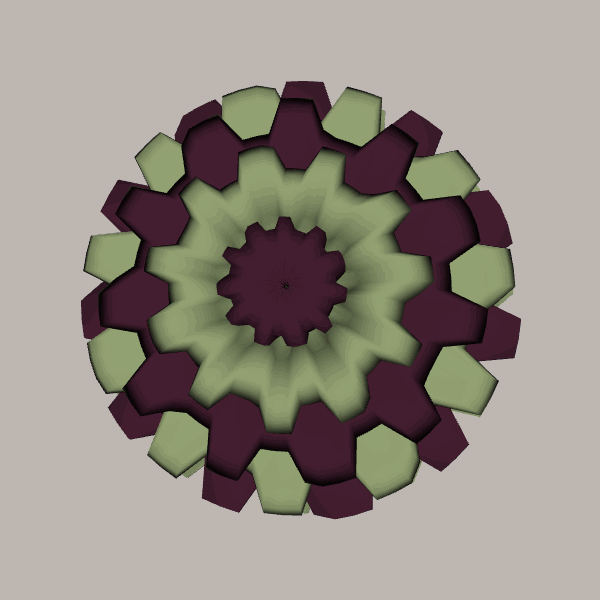
Background: light